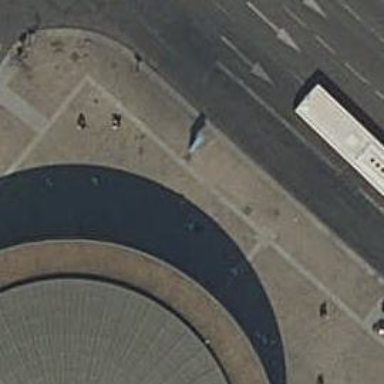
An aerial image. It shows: Road with steps.